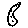
Label: moon